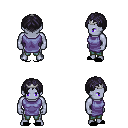
a pixel art fantasy rpg character, male body template, dark elf, purple skin, chain tabard jacket, teal pants, raven parted hairstyle, silver tiara, black slippers, four views (front, back, left, right), 2x2 character sprite sheet, small pixel art, hard edges, no anti-aliasing